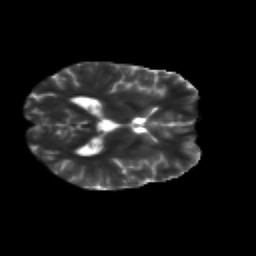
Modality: T2w
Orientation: axial
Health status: healthy
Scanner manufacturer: siemens
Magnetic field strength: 3 T
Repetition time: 12 s
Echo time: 0.092 s